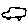
Label: car